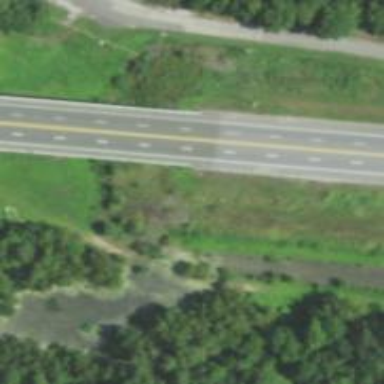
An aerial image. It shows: Beam-style bridge on primary highway.